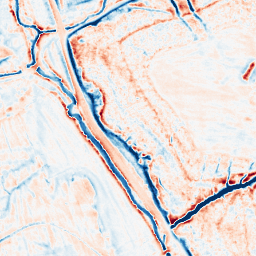
Category: edge_preserving
Decomposition family: anisotropic_diffusion
Decomposition parameters: iterations: 50
kappa: 100
gamma: 0.1
Upsampling method: linear_exact
Upsampling parameters: scale: 4
Upsampling scale: 4